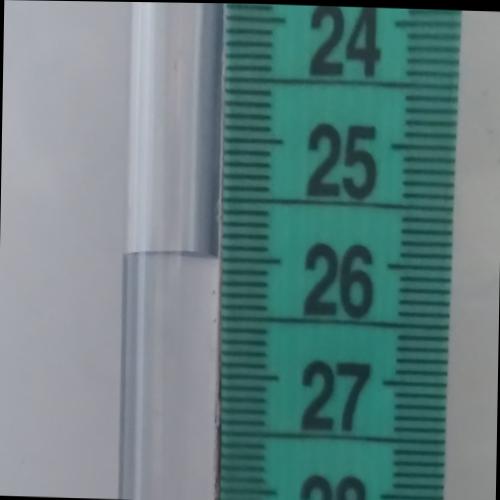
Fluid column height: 26.0 cm